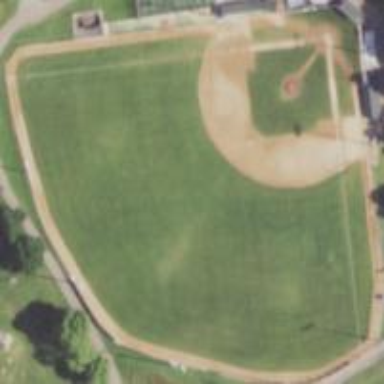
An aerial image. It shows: Baseball pitch for leisure and sports activities.